Interaction volume radius: 10 \u00c5
Interaction volume height: 40 \u00c5
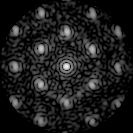
Disorder parameter: 0.3316